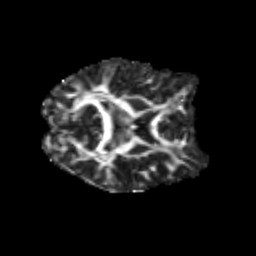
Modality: FA
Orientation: axial
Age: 23
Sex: female
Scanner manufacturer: siemens
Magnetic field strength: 3 T
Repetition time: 3.5 s
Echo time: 0.125 s